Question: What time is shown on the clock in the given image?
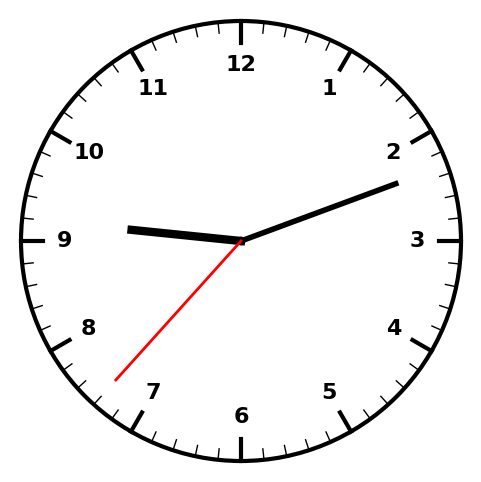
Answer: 09:11:37